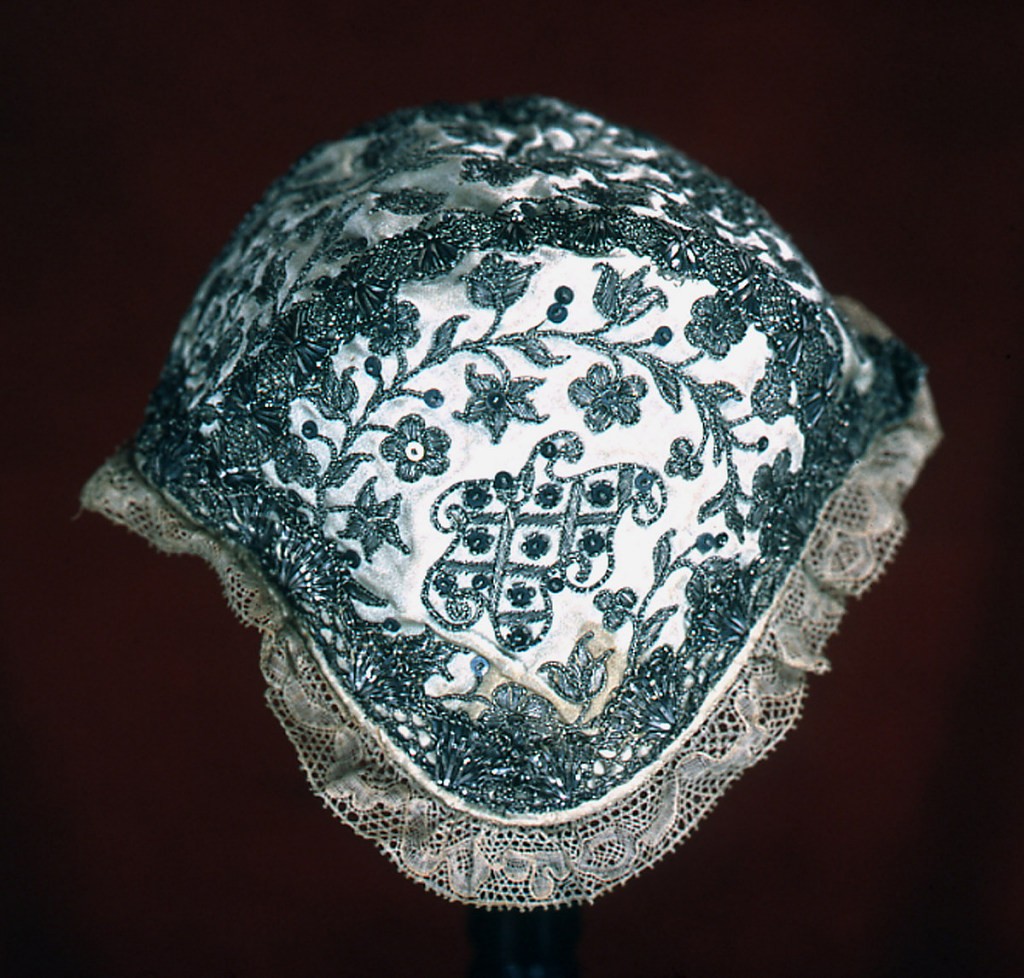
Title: Infant's cap
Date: mid-18th century
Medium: silk, linen, metallic yarns (metal wrapped around a silk core), flat metallic strips, spangles Technique: embroidered on 7\1 satin using satin and couching stitches; bobbin lace; plain weave lining Label: linen-backed silk, embroidered with metallic yarns, flat metal strips and spangles in satin and couching stitches; bobbin lace edging; silk lining
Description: Infant's cap of white satin embroidered with silver metallic yarns and spangles and trimmed with silver bobbin lace. Pattern has a flowering vine and an amorphous shape filled with a lattice. Bobbin lace edging and blue lining.